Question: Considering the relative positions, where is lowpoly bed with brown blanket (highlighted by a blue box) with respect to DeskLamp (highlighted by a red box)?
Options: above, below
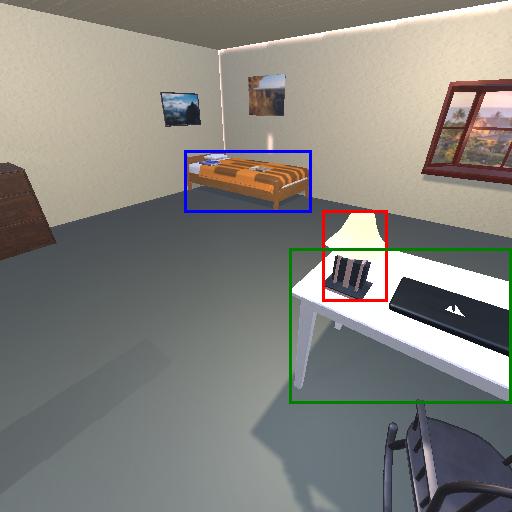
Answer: above